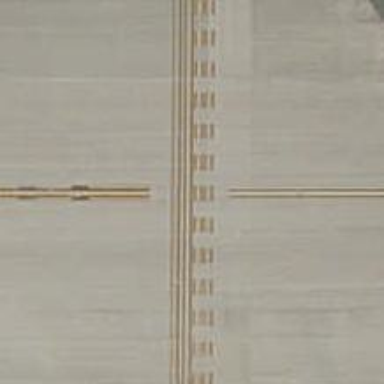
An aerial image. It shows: Runway holding position.